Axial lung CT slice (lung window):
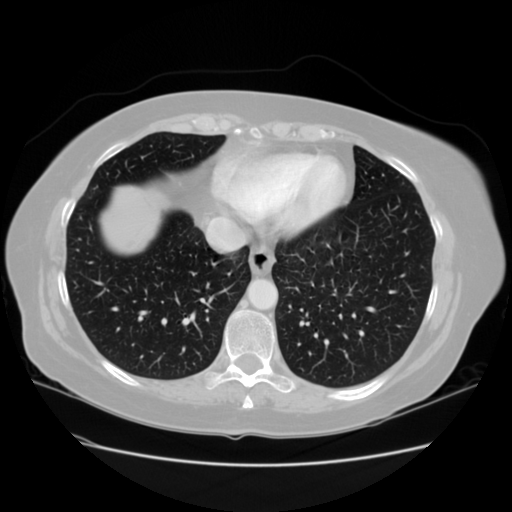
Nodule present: no